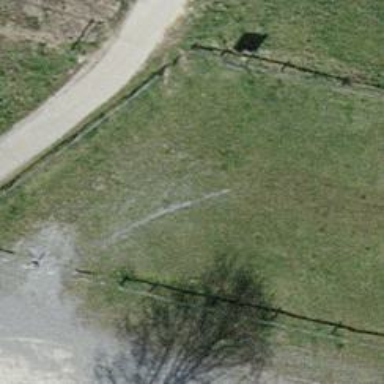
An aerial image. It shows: Unpaved parking aisle road for service vehicles.